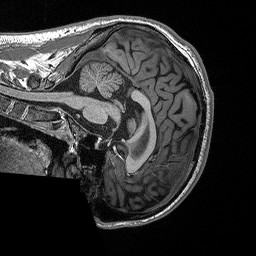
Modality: T1w
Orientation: sagittal
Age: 24
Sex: male
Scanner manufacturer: siemens
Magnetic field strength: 3 T
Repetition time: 2.3 s
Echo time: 0.00298 s